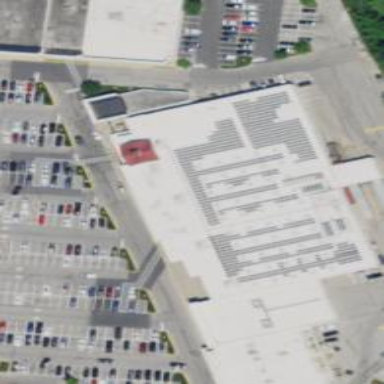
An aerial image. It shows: Building that houses supermarket.